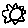
Label: sun